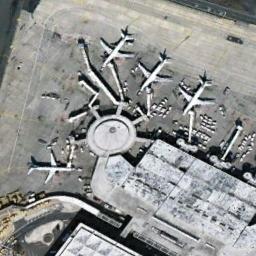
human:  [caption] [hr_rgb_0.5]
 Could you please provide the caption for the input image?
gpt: Many planes are parked on the open space around the terminal .

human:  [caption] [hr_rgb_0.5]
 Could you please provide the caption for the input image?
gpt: Several planes of different sizes are neatly parked beside buildings in the airport .

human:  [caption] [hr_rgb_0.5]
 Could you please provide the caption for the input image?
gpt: Four planes parked next to boarding bridges of the terminal while some white facilities around planes .

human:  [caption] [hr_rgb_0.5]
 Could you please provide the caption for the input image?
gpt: Four aircraft were parked at the departure gates .

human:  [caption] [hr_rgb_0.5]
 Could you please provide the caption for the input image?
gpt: Four planes are in the parking lot next to the building .